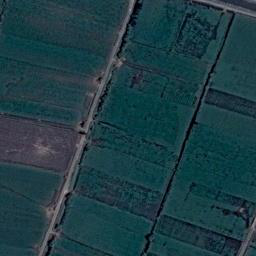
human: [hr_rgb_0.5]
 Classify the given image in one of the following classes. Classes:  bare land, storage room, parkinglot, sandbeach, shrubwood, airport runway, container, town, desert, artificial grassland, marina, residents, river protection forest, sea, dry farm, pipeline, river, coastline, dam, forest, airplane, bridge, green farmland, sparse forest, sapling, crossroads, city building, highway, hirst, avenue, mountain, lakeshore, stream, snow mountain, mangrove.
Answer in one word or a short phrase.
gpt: green farmland